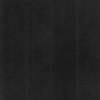
Label: dusty